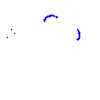
Particle: proton